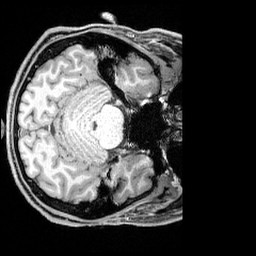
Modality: T1w
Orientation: axial
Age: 26
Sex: male
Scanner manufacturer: siemens
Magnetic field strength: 3 T
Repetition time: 2.3 s
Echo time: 0.00324 s